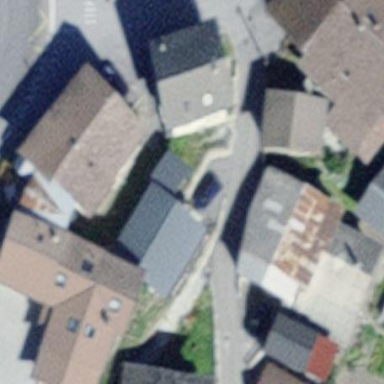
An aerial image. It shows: Simple and straightforward house.